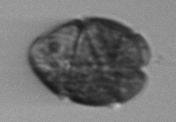
Label: Margalefidinium